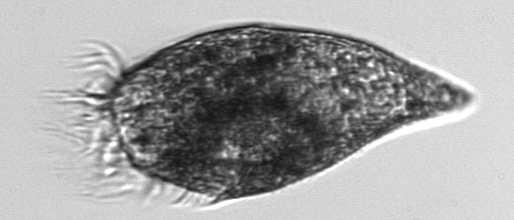
Label: Strombidium_conicum